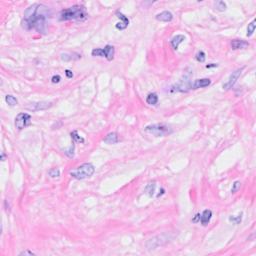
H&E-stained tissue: Breast